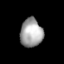
Tissue: lung
Cell type: Others
Senescence score: 0.5948
Nuclear area (px): 624
Mean DAPI intensity: 164.26